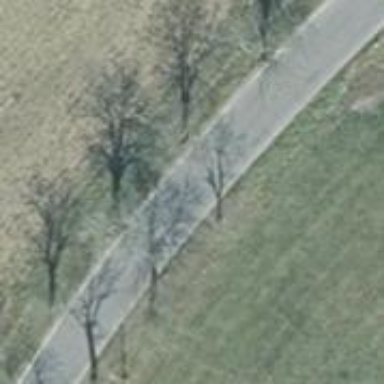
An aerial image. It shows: Beautiful avenue lined with deciduous broadleaved trees.